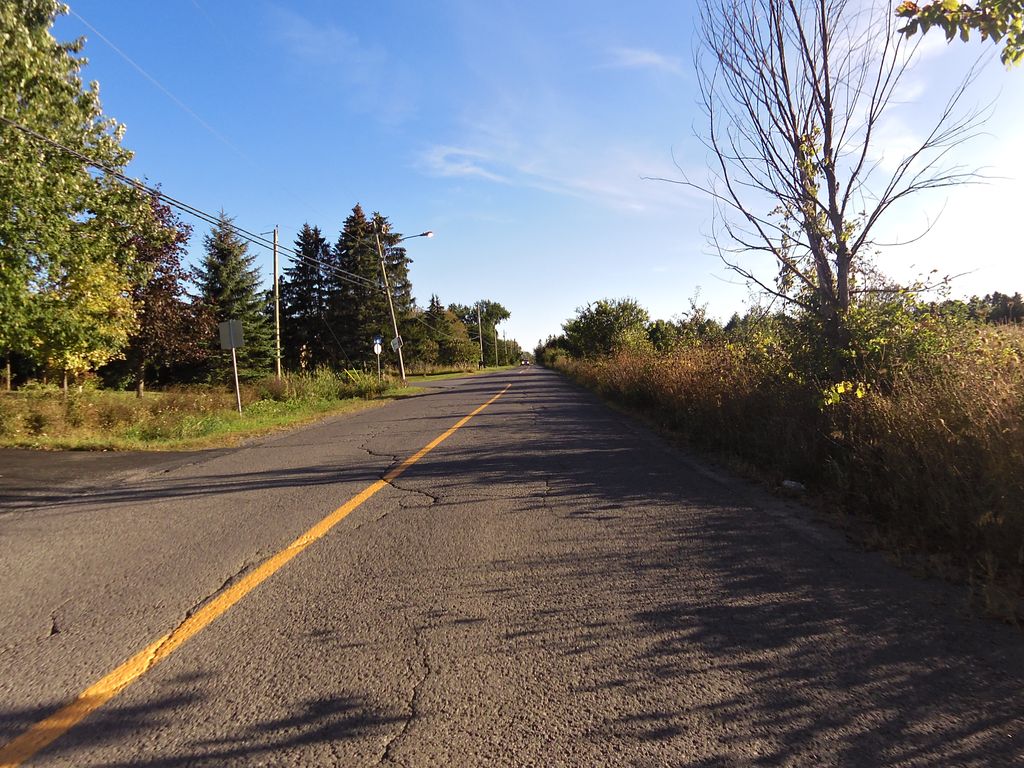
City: ottawa-gatineau